Question: I am using Codeigniter to query my database and return an array of data.
I have got an array of data like so :
'''
Array
(
[0] => stdClass Object
(
[depot_id] => 1
[depot_name] => Stockton On Tees
[depot_description] => Arriva Stockton on Tees Depot
[depot_postcode] => TS18 3AW
[depot_lat] =>
[depot_long] =>
[operating_company_id] => 1
[date_created] => 2014-02-14 10:24:17
[date_edited] =>
[edited_by] =>
[status] => active
[operating_company_name] => Arriva North East
[operating_company_description] => Arriva North East
[operating_company_lat] =>
[operating_company_long] =>
[operating_company_postcode] =>
[operating_group_id] => 1
)
[1] => stdClass Object
(
[depot_id] => 2
[depot_name] => Darlington
[depot_description] => Arriva Darlington Depot
[depot_postcode] => DH1 1TW
[depot_lat] =>
[depot_long] =>
[operating_company_id] => 1
[date_created] => 2014-02-14 10:24:17
[date_edited] =>
[edited_by] =>
[status] => active
[operating_company_name] => Arriva North East
[operating_company_description] => Arriva North East
[operating_company_lat] =>
[operating_company_long] =>
[operating_company_postcode] =>
[operating_group_id] => 1
)
[2] => stdClass Object
(
[depot_id] => 3
[depot_name] => Ashington
[depot_description] => Arriva Ashington Depot
[depot_postcode] => NE63 9UN
[depot_lat] =>
[depot_long] =>
[operating_company_id] => 2
[date_created] => 2014-02-14 10:46:05
[date_edited] =>
[edited_by] =>
[status] => active
[operating_company_name] => Arriva Northumbria
[operating_company_description] => Arriva Northumbria
[operating_company_lat] =>
[operating_company_long] =>
[operating_company_postcode] =>
[operating_group_id] => 1
)
[3] => stdClass Object
(
[depot_id] => 4
[depot_name] => Blyth
[depot_description] => Arriva Blyth Depot
[depot_postcode] => NE24 2AP
[depot_lat] =>
[depot_long] =>
[operating_company_id] => 2
[date_created] => 2014-02-14 10:46:05
[date_edited] =>
[edited_by] =>
[status] => active
[operating_company_name] => Arriva Northumbria
[operating_company_description] => Arriva Northumbria
[operating_company_lat] =>
[operating_company_long] =>
[operating_company_postcode] =>
[operating_group_id] => 1
)
'''
I would like to create an optgroup based on the "Operating Company Name" so in this example there are 2 depots that fall underneath it.
In my view, I am current just using a foreach loop to create the dropdown.
'''
<select name="depot_id" class="form-control">
<?php foreach($depots as $depot): ?>
<optgroup label="<?php echo $depot->operating_company_name; ?>">
<option value="<?php echo $depot->depot_id; ?>"><?php echo $depot->depot_name; ?></option>
</optgroup>
<?php endforeach; ?>
</select>
'''
That is producing an dropdown as follows....

How can I (If possible) in the loop put every operating group and depot together?
Can give my MySQL Query if needed.
Thanks
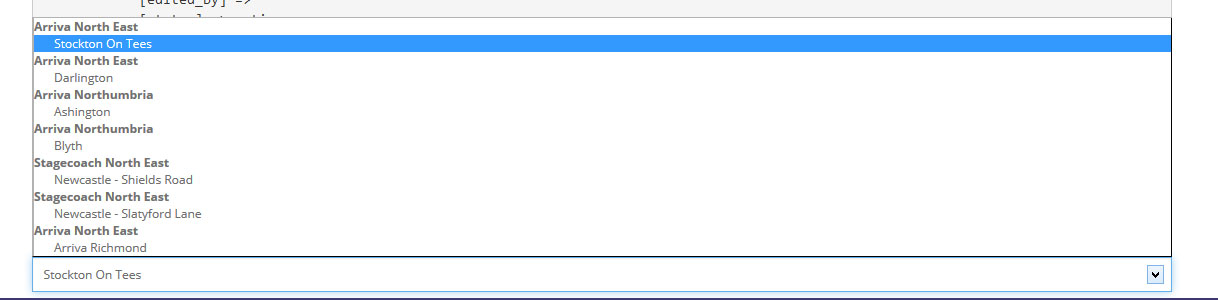
Answer: Try, first reformat the source array like below :
'''
$result = array();
foreach($depots as $depot){
$result[$depot->operating_company_name][] = $depot;
}
'''
Then for creating the select try,
'''
<select name="depot_id" class="form-control">
<?php foreach($result as $key=>$val): ?>
<optgroup label="<?php echo $key; ?>">
<?php foreach($val as $option): ?>
<option value="<?php echo $option->depot_id; ?>"><?php echo $option->depot_name; ?></option>
<?php endforeach; ?>
</optgroup>
<?php endforeach; ?>
</select>
'''